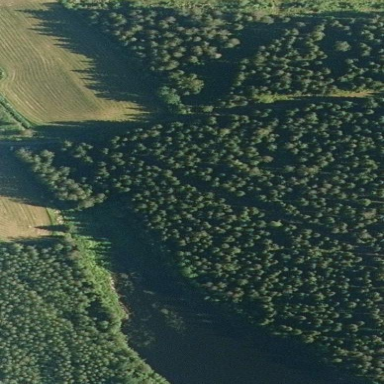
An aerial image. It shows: Forest area.